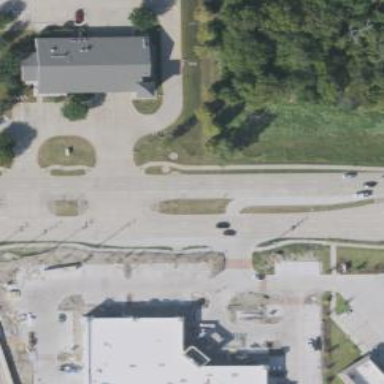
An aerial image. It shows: Primary highway with separate sidewalk.